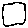
Label: square